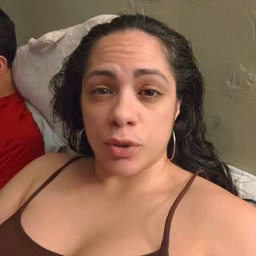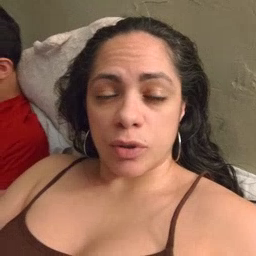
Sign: garbage